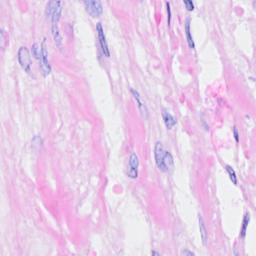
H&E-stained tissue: Breast